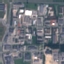
Land use / land cover: Industrial